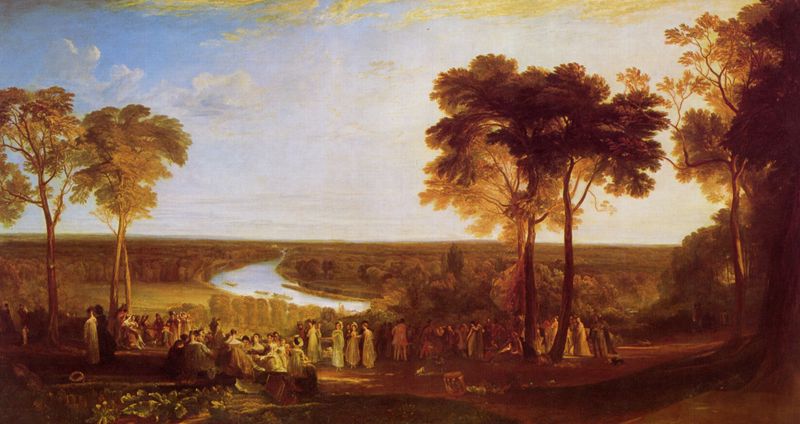
Titel: England: Richmond Hill, am Geburtstag des Prinzen
Künstler: William Turner
Standort: London
Institution: Tate Gallery
Schlagwörter: baum, berg, blau, blätter, dunkel, felsen, gemälde, gruppe, himmel, laub, mann, schatten, wasser, weiß, wolken, bäume, fluss, frauen, gelb, grün, landschaft, menschen, ocker, sand, sitzen, ufer, äste, abend, blume, blumen, braun, damen, frau, hell, hintergrund, kleid, kleider, licht, männer, orange, strasse, szene, vordergrund, gras, park, rot, tiere, weg, wiese, wolke, beige, fest, gesellschaft, herren, leute, menge, tanz, versammlung, feier, trinken, stehen, bach, dämmerung, ebene, erde, felder, ferne, horizont, hügel, natur, stamm, strauch, weite, zweige, busch, büsche, gebüsch, gewässer, sonne, sträucher, wiesen, boden, gold, adel, kind, personen, pflanze, pflanzen, england, tal, wald, anhöhe, boot, boote, kinder, szenerie, schiff, schiffe, sommer, ruhe, biegung, perspektive, warm, fläche, wüste, sonnenuntergang, vegetation, herbst, ausflug, picknick, platz, bank, figuren, flus, romantik, strom, querformat, stämme, turner, essen, stimmung, gruppen, wurzel, linear, flusslandschaft, wälder, lichtung, abendhimmel, lauf, schlange, treffen, kranz, menschenmenge, sonntag, kurve, biedermeier, begräbnis, begegnung, festtag, planzen, hochzeit, landpartie, kränze, arkadien, eichen, gegenlicht, tänzer, abendlicht, flussbiegung, inseln, delta, bot, teire, zusammen, beigung, flussinseln, narut, wite, zusammenkunft, alte meister, flua